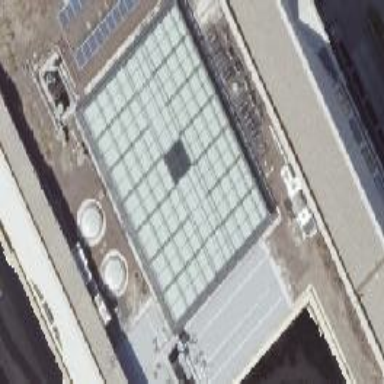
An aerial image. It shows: Close-up view of roof part of building.